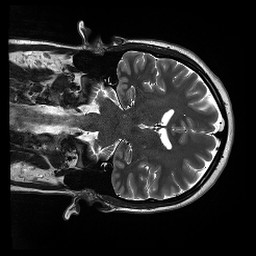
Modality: T2w
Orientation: coronal
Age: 28
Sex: male